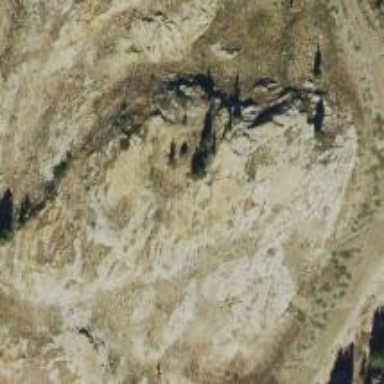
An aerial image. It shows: Landscape dominated by bare rock.